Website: crate-barrel
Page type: gifting
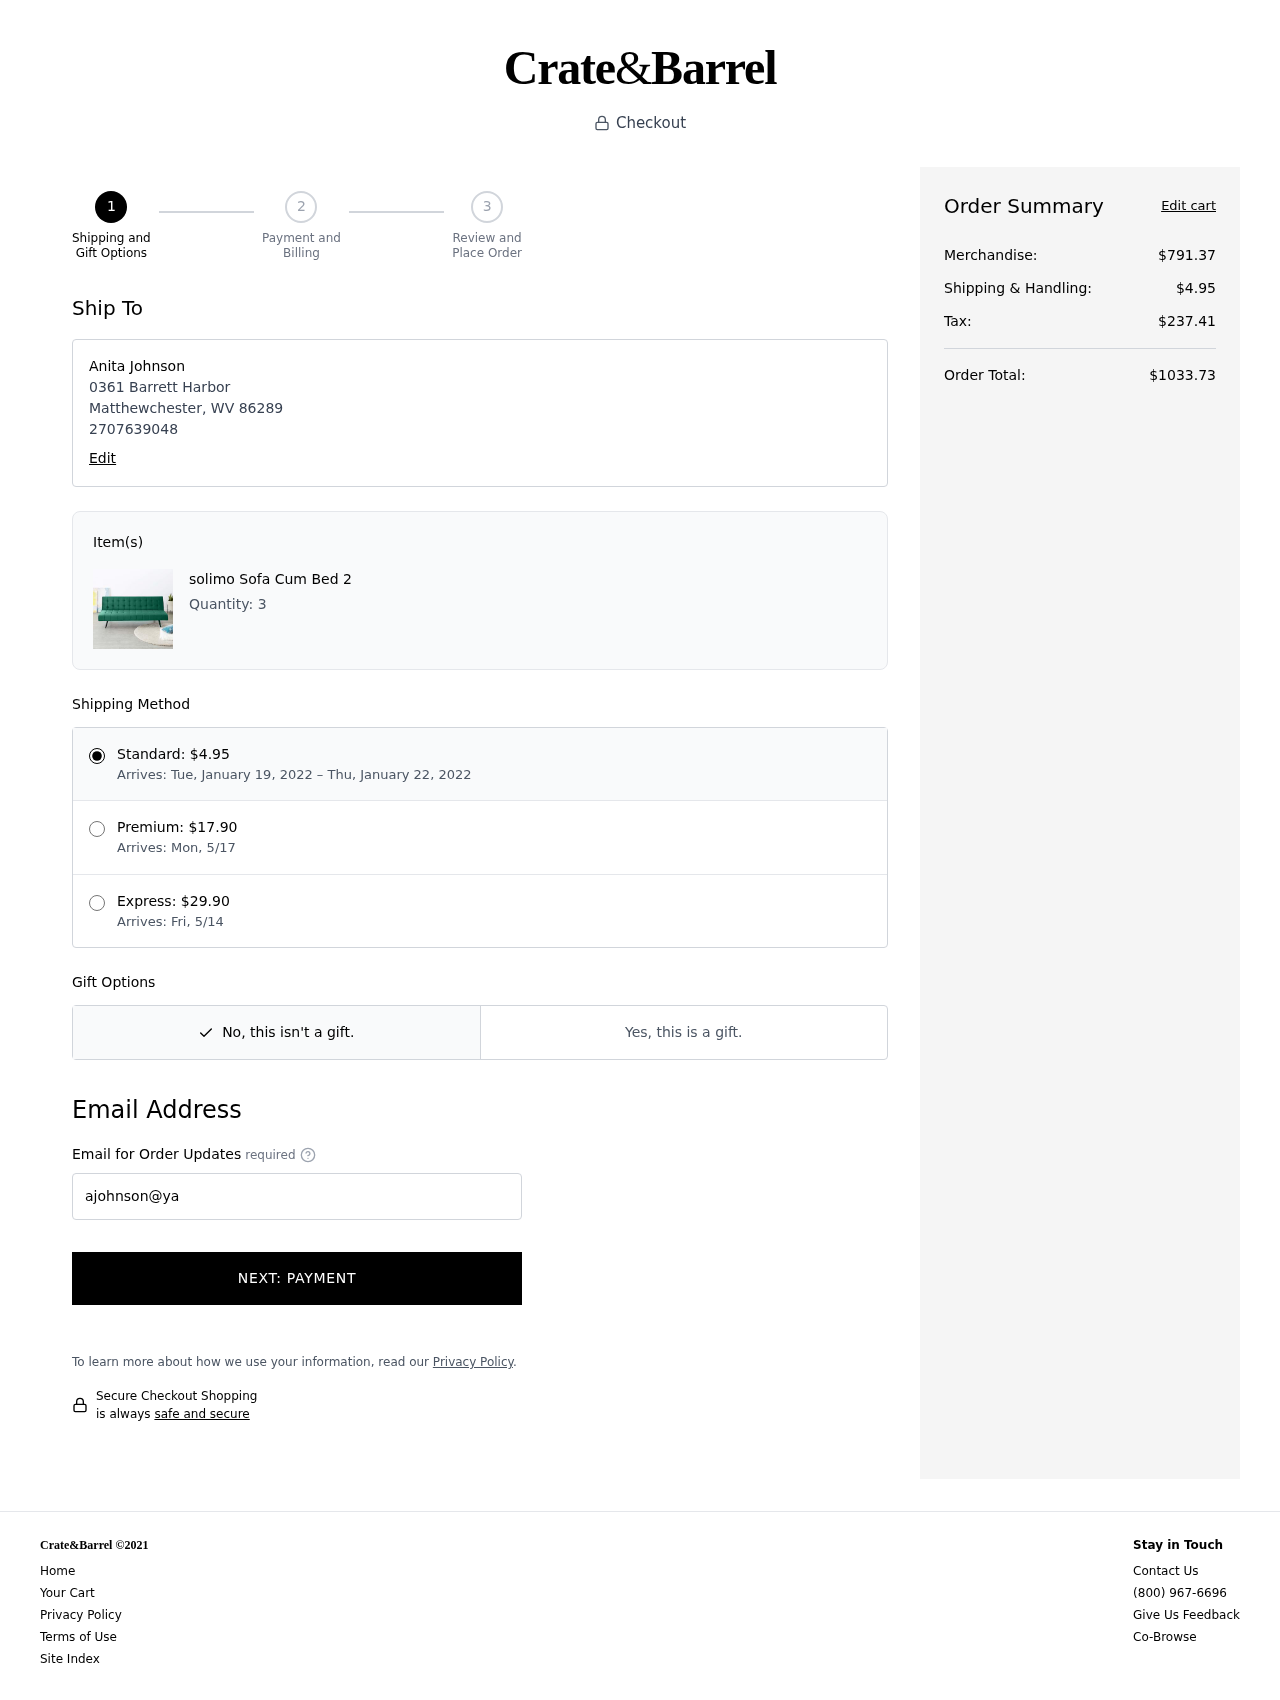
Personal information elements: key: PII_CITY
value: Matthewchester
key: PII_FULLNAME
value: Anita Johnson
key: PII_PHONE
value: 2707639048
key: PII_POSTCODE
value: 86289
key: PII_STATE_ABBR
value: WV
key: PII_STREET
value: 0361 Barrett Harbor
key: PII_EMAIL
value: ajohnson@yahoo.com
Product elements: key: PRODUCT1_NAME
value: solimo Sofa Cum Bed 2
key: PRODUCT1_QUANTITY
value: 3
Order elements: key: ORDER_SHIPPING_DATE
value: January 19, 2022
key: ORDER_DELIVERY_DATE
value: January 22, 2022
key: ORDER_SUBTOTAL
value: $791.37
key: ORDER_SHIPPING_COST
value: $4.95
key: ORDER_TAX
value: $237.41
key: ORDER_TOTAL
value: $1033.73